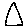
Label: triangle